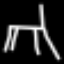
Label: chair